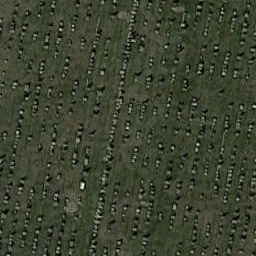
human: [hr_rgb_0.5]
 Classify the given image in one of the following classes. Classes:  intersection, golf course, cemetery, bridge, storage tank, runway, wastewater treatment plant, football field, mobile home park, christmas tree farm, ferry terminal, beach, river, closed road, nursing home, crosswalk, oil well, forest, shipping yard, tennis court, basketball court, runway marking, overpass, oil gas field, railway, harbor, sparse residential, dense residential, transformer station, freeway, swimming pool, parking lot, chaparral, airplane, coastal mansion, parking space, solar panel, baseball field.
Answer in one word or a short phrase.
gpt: cemetery